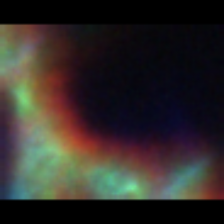
Taxon: Diatom_aggregate
Group: Diatoms